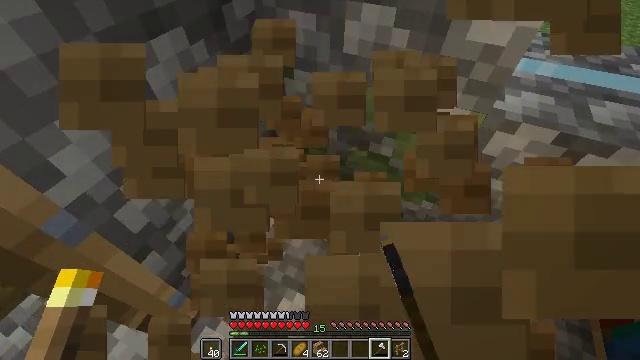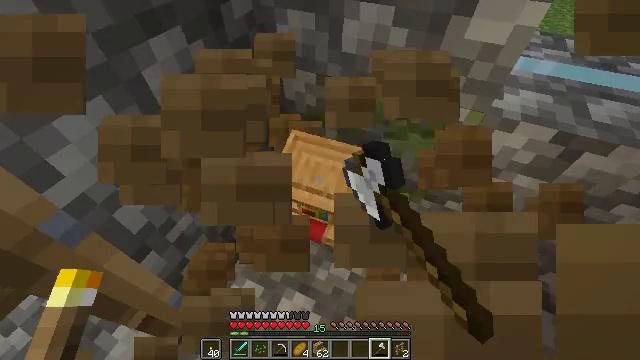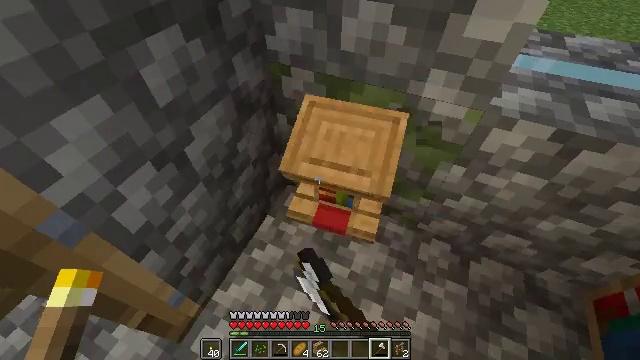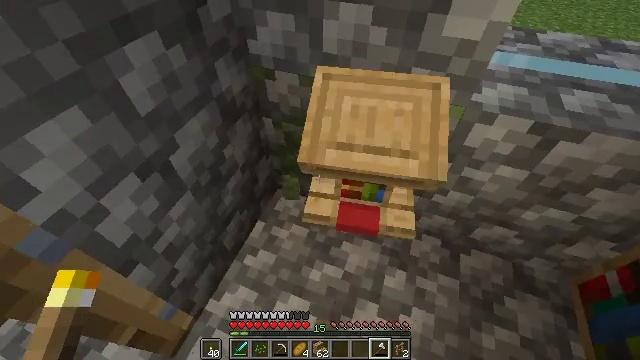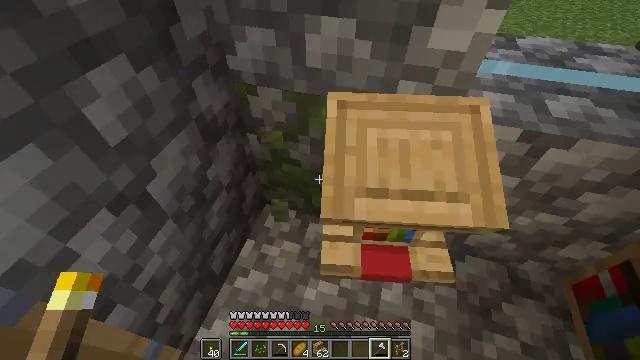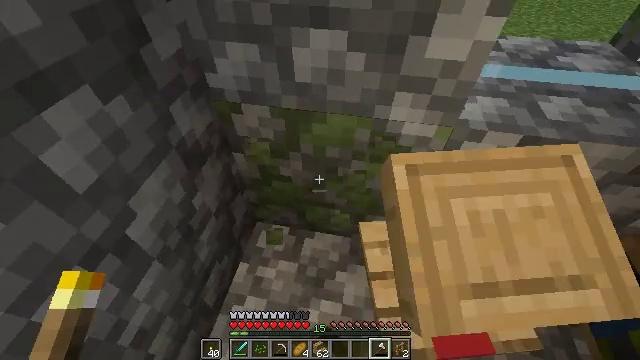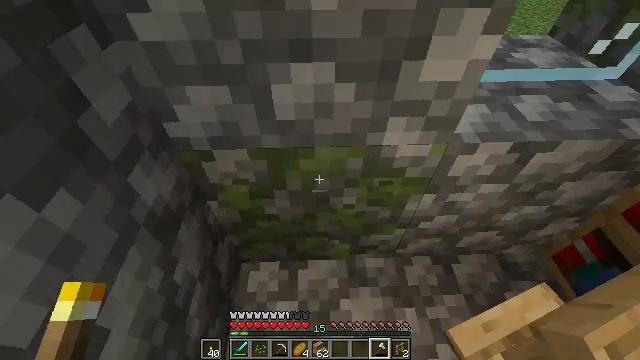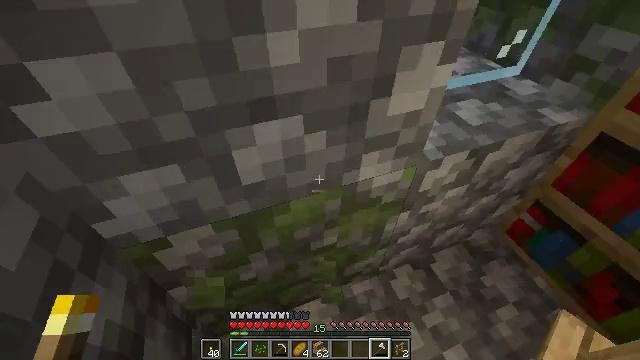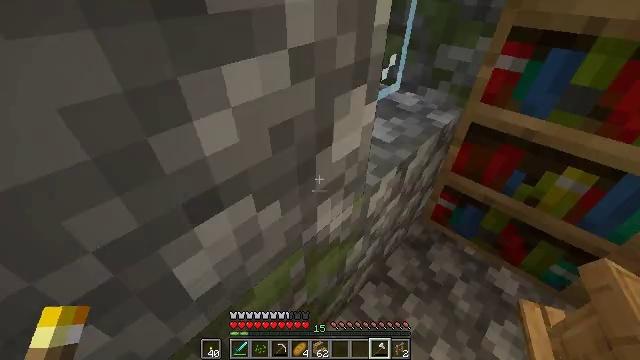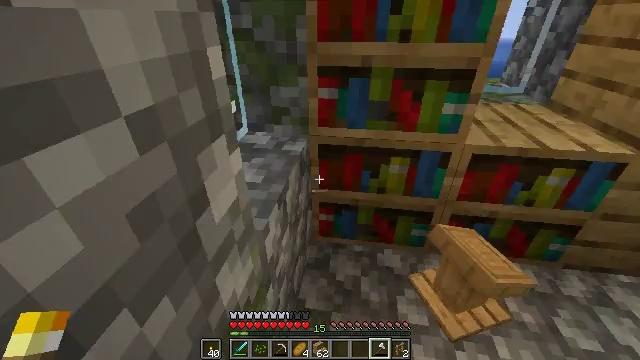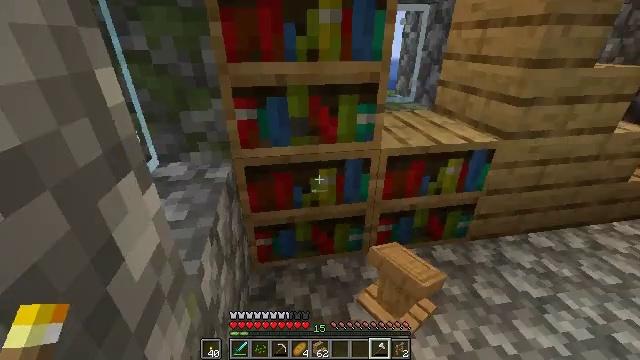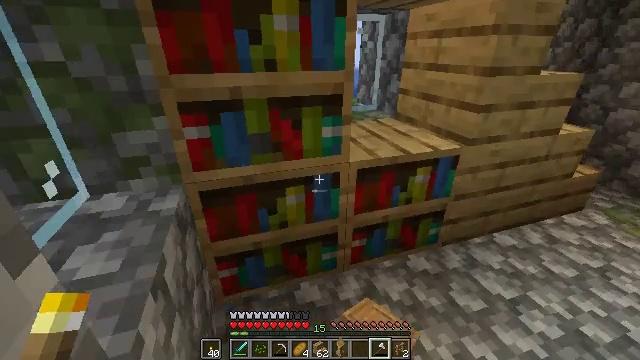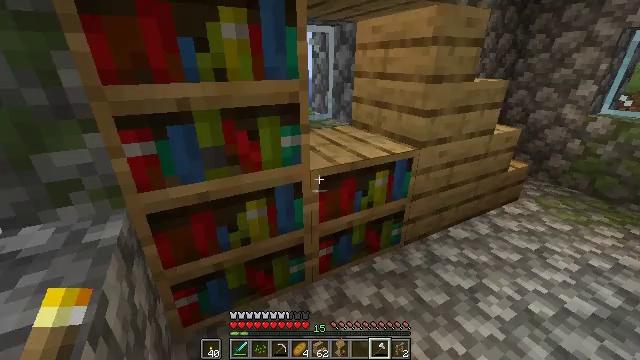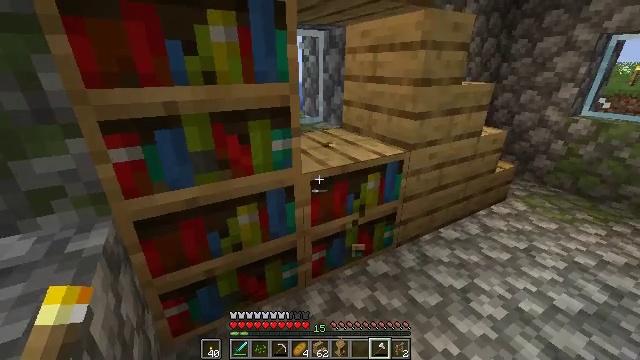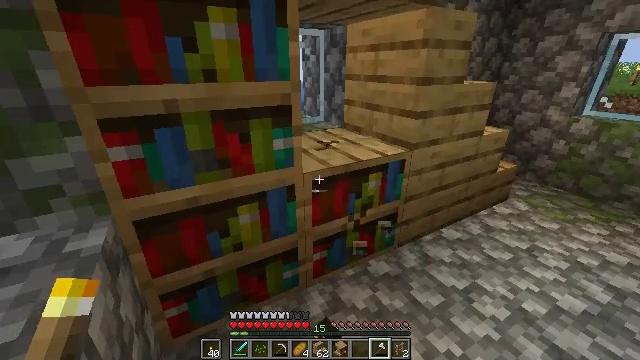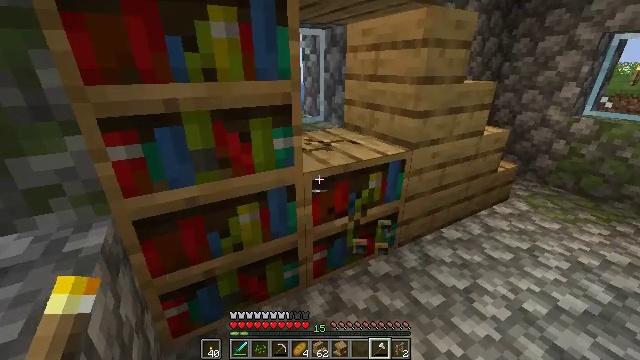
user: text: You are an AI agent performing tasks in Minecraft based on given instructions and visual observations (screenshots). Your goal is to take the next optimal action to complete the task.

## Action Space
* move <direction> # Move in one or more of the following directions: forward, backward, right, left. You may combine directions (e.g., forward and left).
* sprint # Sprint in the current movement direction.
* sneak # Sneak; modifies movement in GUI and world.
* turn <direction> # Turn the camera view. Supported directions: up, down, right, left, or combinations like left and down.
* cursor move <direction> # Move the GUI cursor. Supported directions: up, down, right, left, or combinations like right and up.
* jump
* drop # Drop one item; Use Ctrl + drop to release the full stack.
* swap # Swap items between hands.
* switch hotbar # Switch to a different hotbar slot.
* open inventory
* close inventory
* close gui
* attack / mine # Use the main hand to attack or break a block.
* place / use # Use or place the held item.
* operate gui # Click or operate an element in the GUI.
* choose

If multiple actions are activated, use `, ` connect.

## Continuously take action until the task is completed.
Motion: motion action
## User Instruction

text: Destroy the bookshelf.
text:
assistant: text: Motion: attack / mine
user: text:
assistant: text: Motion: attack / mine
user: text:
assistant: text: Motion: turn right, attack / mine
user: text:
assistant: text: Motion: move forward, turn right, attack / mine
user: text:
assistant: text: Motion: move forward and move left, turn right
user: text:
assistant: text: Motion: move forward and move left, turn right
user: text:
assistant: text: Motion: move forward and move left, turn right and up
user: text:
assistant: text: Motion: move forward and move left, turn right and up
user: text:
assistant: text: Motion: move forward and move left, turn right and up
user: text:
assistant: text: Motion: move forward, turn right and up
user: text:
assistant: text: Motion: turn right and up
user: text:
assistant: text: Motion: turn right and up
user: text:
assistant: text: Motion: turn right, attack / mine
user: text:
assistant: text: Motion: attack / mine
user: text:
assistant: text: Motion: attack / mine
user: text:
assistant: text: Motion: turn left, attack / mine
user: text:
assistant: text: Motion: turn left, attack / mine
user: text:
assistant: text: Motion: turn left and down, attack / mine
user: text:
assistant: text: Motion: attack / mine
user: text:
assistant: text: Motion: attack / mine
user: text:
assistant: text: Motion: attack / mine
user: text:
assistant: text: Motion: attack / mine
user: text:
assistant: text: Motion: attack / mine
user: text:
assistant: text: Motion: attack / mine
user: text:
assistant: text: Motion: attack / mine
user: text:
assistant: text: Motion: attack / mine
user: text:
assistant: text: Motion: attack / mine
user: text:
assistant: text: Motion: attack / mine
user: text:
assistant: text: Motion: attack / mine
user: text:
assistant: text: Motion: move forward, turn down, attack / mine